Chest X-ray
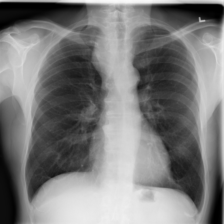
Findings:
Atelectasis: negative
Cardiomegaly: negative
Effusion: negative
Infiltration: negative
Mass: positive
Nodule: negative
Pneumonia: negative
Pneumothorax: negative
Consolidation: negative
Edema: negative
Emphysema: negative
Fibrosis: negative
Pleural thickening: negative
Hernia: negative